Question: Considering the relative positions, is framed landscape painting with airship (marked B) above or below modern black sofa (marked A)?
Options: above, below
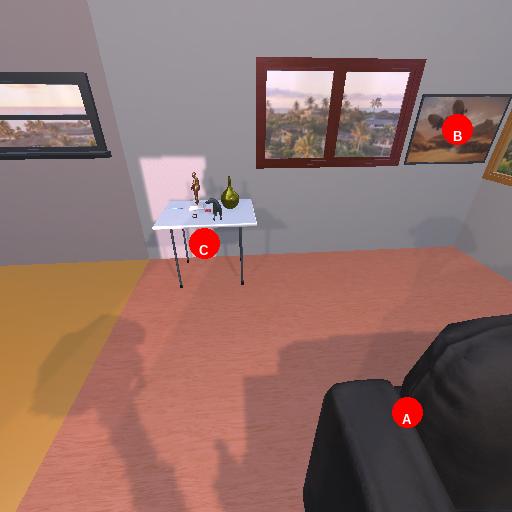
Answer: above